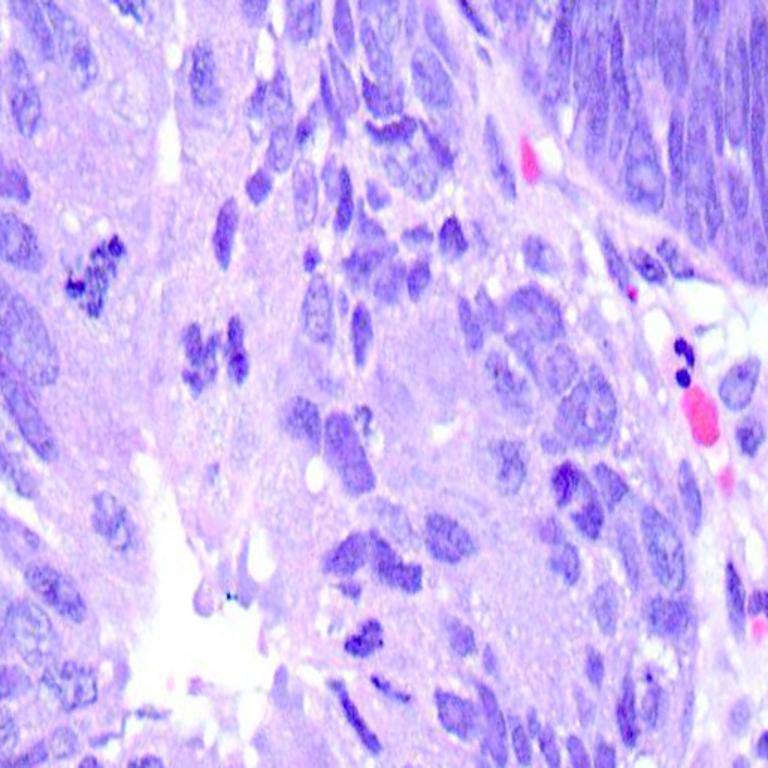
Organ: colon
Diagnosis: adenocarcinomas